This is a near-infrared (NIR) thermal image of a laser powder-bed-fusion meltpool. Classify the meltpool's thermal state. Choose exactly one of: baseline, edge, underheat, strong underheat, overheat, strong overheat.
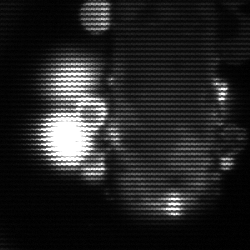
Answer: strong underheat